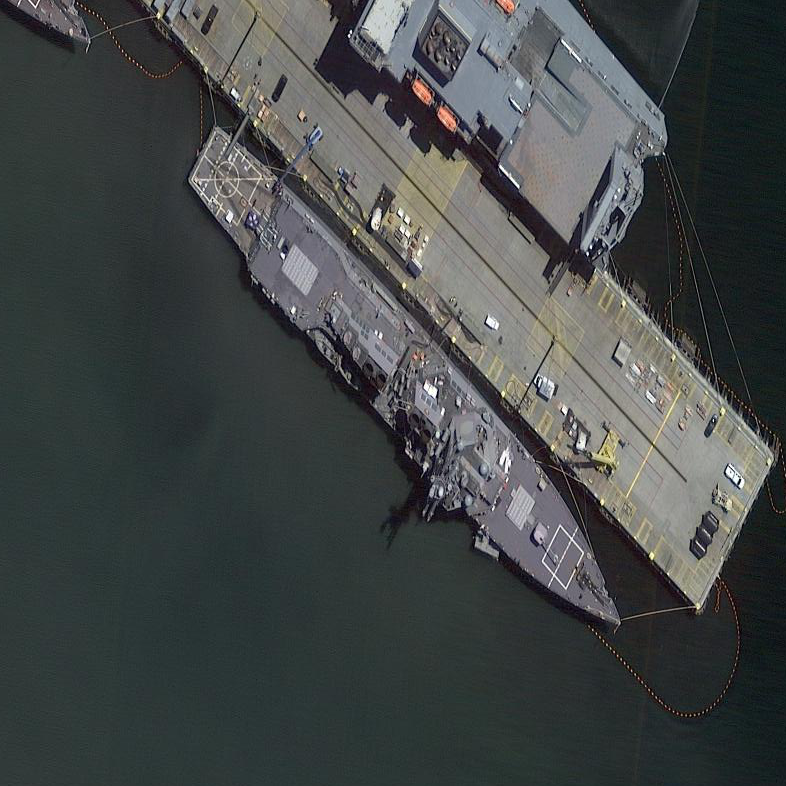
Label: destroyer